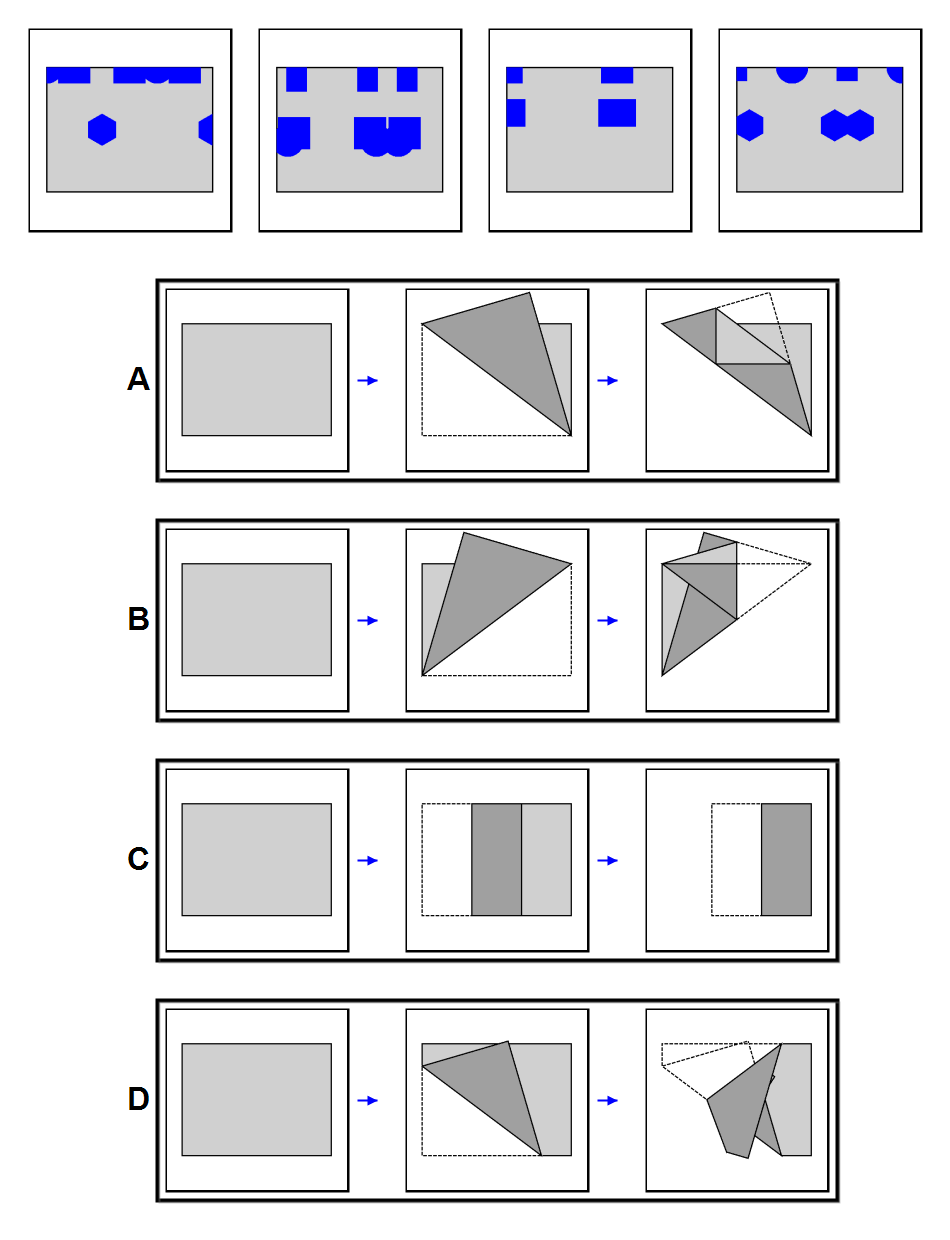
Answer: C